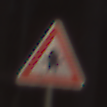
Verkehrszeichen: Vorfahrt
Umgebung: Outdoor, Nature
Tageszeit: MorningAfternoon
Wetter: Overcast
Licht: Natural
Jahreszeit: Winter
Kontrast: LowContrast